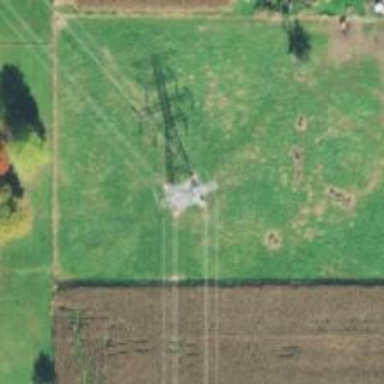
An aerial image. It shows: Lattice structure tower used for power distribution.